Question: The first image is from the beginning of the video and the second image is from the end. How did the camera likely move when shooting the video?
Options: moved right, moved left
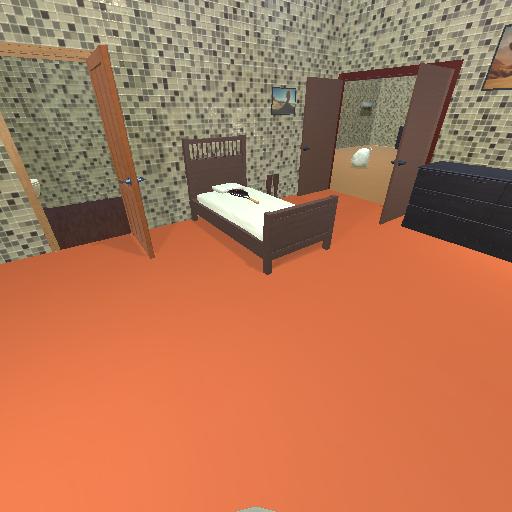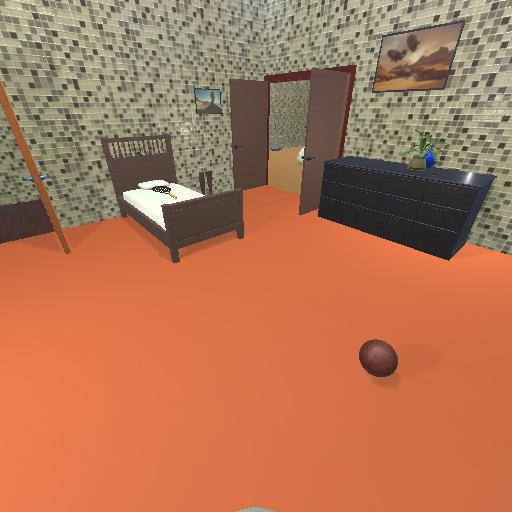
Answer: moved right